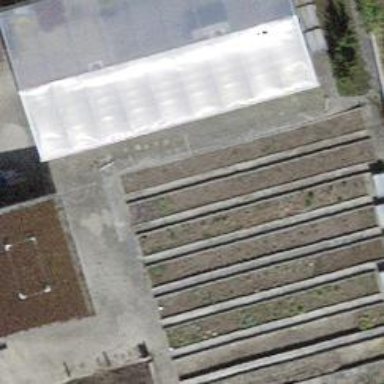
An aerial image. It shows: Garden center located within serene garden landscape.